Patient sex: M
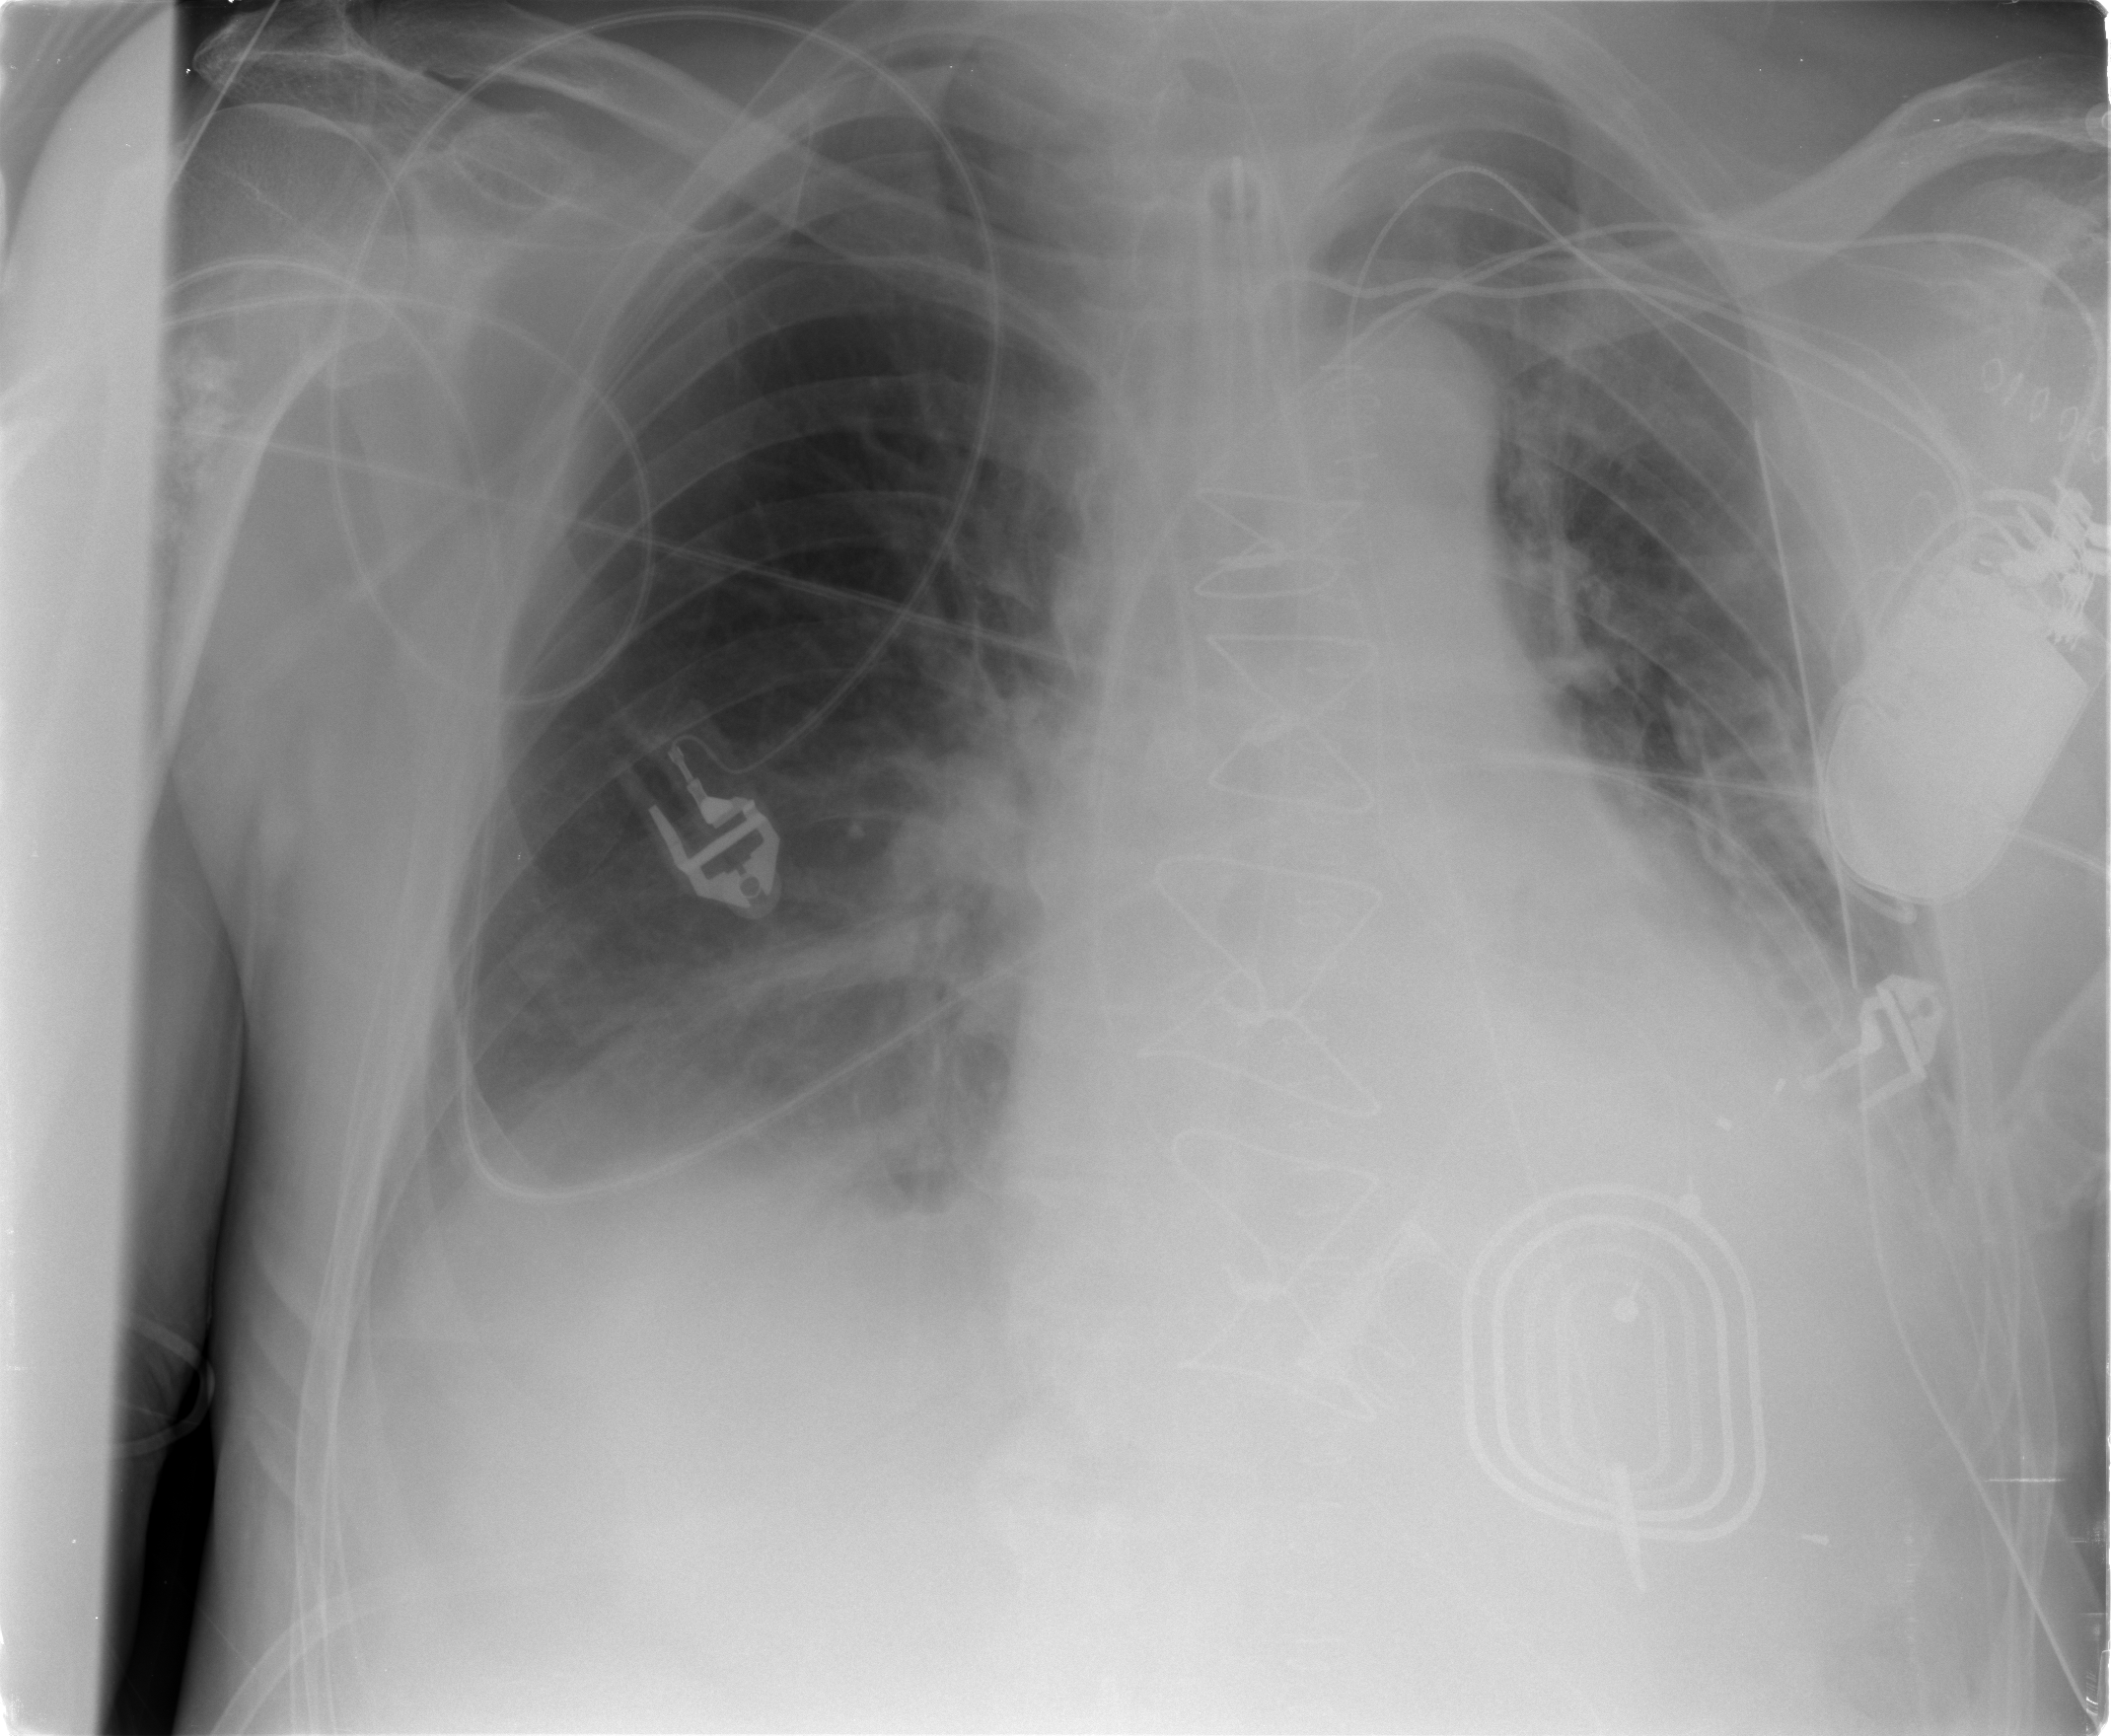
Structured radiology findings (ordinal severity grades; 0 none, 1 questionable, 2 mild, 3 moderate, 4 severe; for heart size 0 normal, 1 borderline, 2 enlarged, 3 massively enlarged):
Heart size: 2
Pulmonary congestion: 2
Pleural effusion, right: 2
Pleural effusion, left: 1
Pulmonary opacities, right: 0
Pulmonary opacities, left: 0
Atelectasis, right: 2
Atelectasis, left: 2